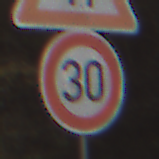
Verkehrszeichen: Geschwindigkeit30
Zusatzzeichen oben: EinseitigVerengteFahrbahnRechts
Umgebung: Outdoor, RoadRail
Tageszeit: MorningAfternoon
Wetter: PartlyCloudy
Licht: Natural
Jahreszeit: NotSpecified
Kontrast: HighContrast